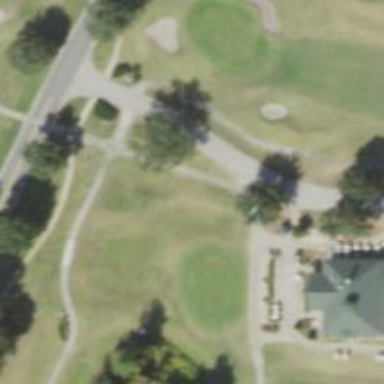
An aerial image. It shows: Path for golf carts.